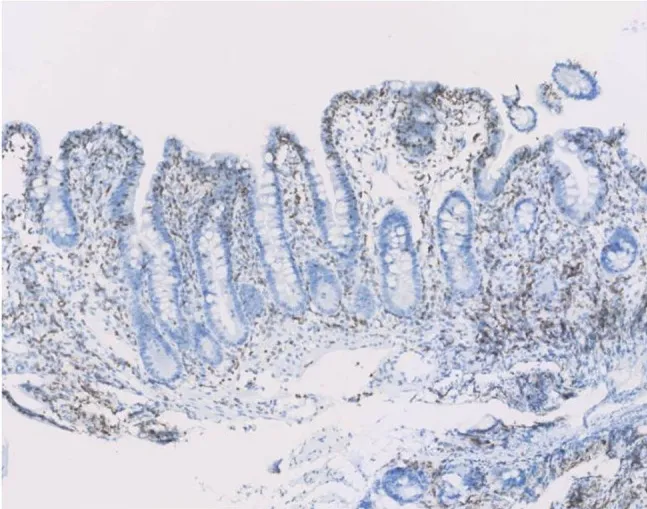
CD3 immunostaining shows predominant T-cells infiltration in the jejunum mucosa.
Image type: pathology (immunostaining)